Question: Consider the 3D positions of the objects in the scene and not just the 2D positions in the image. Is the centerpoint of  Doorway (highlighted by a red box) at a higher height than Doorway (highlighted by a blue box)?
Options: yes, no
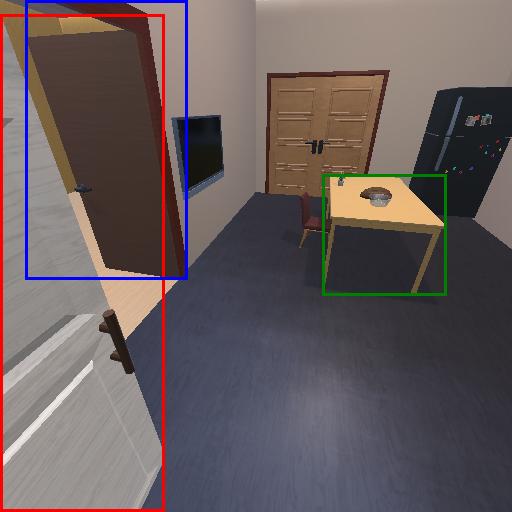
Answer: yes